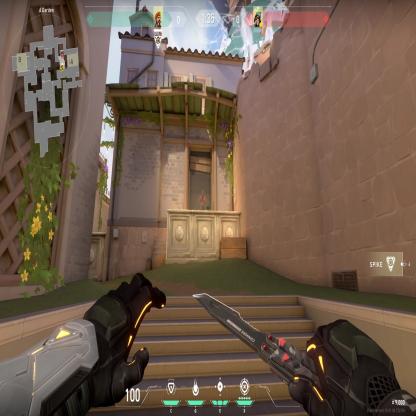
Label: enemy